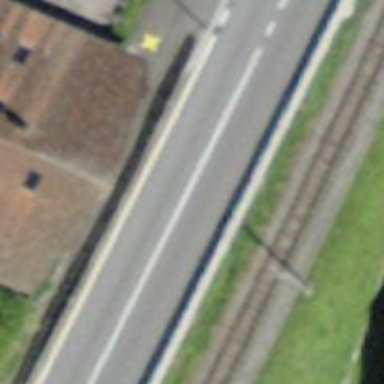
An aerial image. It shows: Secondary road.